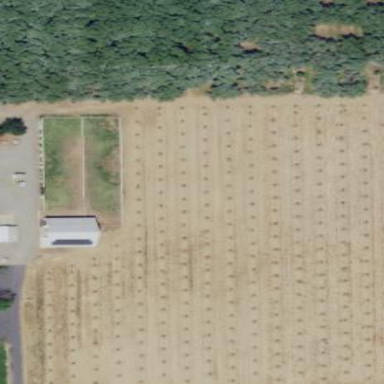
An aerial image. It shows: Orchard filled with walnut trees.